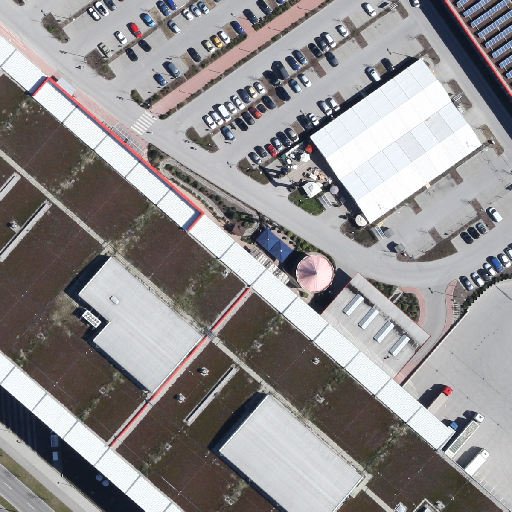
Referring expression: road